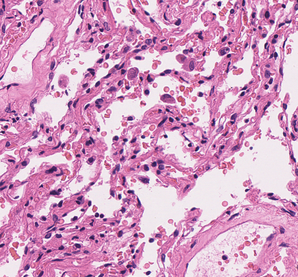
Tumor epithelial tissue: no
Tumor-associated stroma tissue: no
Normal tissue: yes